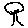
Label: tree